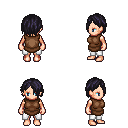
a pixel art fantasy rpg character, female body template, human, light skin, brown tunic, white pants, raven bangs hairstyle, four views (front, back, left, right), 2x2 character sprite sheet, small pixel art, hard edges, no anti-aliasing